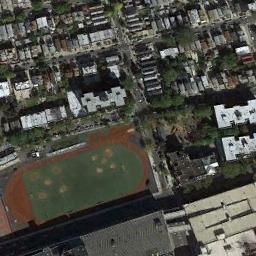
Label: ground_track_field